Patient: sex F, age 59
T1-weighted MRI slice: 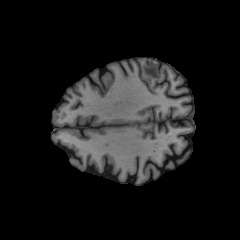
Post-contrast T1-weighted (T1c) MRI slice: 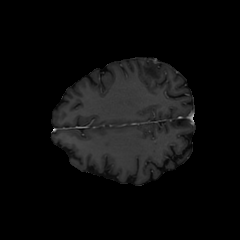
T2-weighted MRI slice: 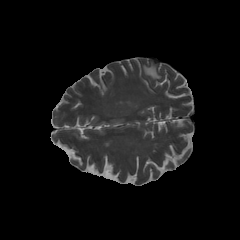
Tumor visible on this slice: yes
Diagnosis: Glioblastoma, IDH-wildtype
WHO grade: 4